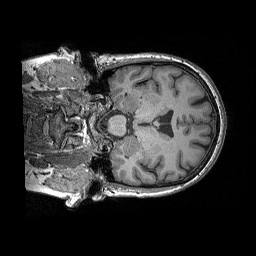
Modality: T1w
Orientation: coronal
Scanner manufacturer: siemens
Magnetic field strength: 3 T
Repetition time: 2.3 s
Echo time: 0.00298 s